Question: I am investigating about traffic measuring in android. I am developing on a Galaxy S4 and I programmed a service that catches TrafficStats API one time per minute, saves in SharedPreference the accumulated traffic (AKA BaseTraffic) and saves in database the difference between the current traffic minus BaseTraffic.
The problem is that in short periods (15 min) TrafficStats return an oversized value (1.6 GB per minute) and ever the same value. Someone know if this is a bug or other issue.

My code is the next for get the traffic:
'''
public class TrafficTracker {
public static long getCurrentTraffic() {
long traff = 0;
traff = (TrafficStats.getTotalRxBytes() + TrafficStats.getTotalTxBytes());
if (traff > 0) {
return traff;
} else {
throw new UnsupportedOperationException("TrafficStats not supported");
}
}
public static long getTrafficWithOutBase(long baseTraffic) {
return TrafficStats.getTotalTxBytes() + TrafficStats.getTotalRxBytes() - baseTraffic;
}
}
'''
And call this code here:
'''
if (preferences.getBaseTraffic() != null) {
if (TrafficTracker.getCurrentTraffic() > preferences.getBaseTraffic().getByteTraffic()) {
TrafficObject trafficObject = new TrafficObject(new Date(calendar.getTimeInMillis()), TrafficTracker.getTrafficWithOutBase(preferences.getBaseTraffic().getByteTraffic()));
daoTraffic.create(trafficObject);
preferences.setBaseTraffic(new TrafficObject(new Date(System.currentTimeMillis()), preferences.getBaseTraffic().getByteTraffic() + trafficObject.getByteTraffic()));
} else {//when stats are reseted
TrafficObject trafficObject = new TrafficObject(new Date(calendar.getTimeInMillis()), TrafficTracker.getCurrentTraffic());
daoTraffic.create(trafficObject);
preferences.setBaseTraffic(trafficObject);
}
}
'''
** UPDATE **
I found my error :). I replace >= instead of >. Now works properly when it is disconnected from data or wifi.
'''
if (TrafficTracker.getCurrentTraffic() >= preferences.getBaseTraffic().getByteTraffic())
'''
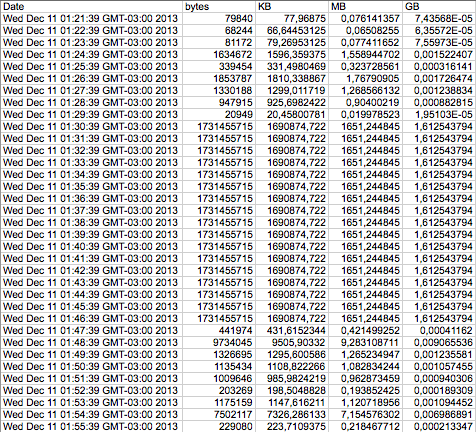
Answer: I found my error :). I replace >= instead of >. Now works properly when it is disconnected from data or wifi.
'''
if (TrafficTracker.getCurrentTraffic() >= preferences.getBaseTraffic().getByteTraffic())
'''